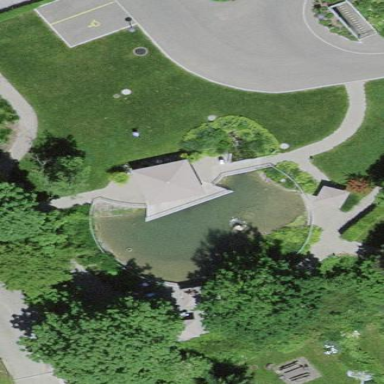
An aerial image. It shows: Pond with natural water.